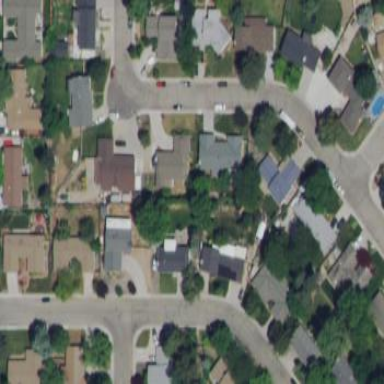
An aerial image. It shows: Sidewalk.